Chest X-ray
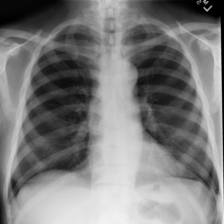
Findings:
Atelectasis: negative
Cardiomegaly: negative
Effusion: negative
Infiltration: negative
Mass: negative
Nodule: negative
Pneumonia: negative
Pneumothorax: negative
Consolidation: negative
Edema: negative
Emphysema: negative
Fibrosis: negative
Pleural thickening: negative
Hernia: negative